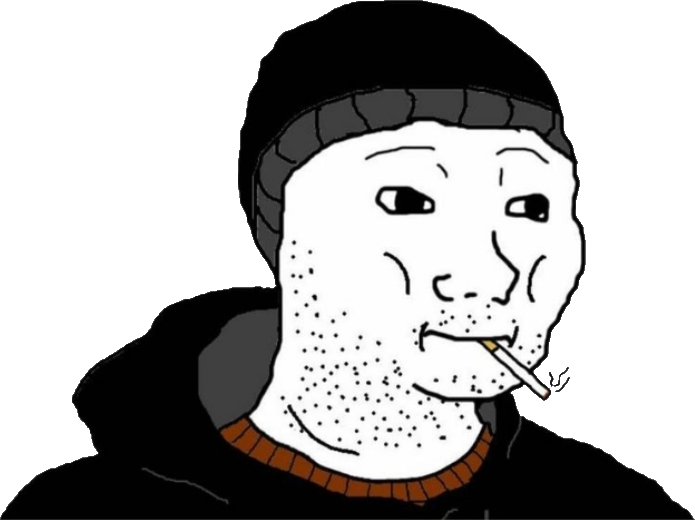
Label: 5_Doomer